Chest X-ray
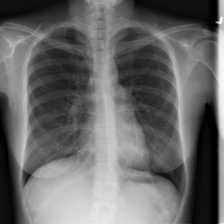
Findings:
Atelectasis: negative
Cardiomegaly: negative
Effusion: negative
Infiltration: negative
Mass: negative
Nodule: negative
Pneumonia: negative
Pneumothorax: negative
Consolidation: negative
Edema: negative
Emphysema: negative
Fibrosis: negative
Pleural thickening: negative
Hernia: negative